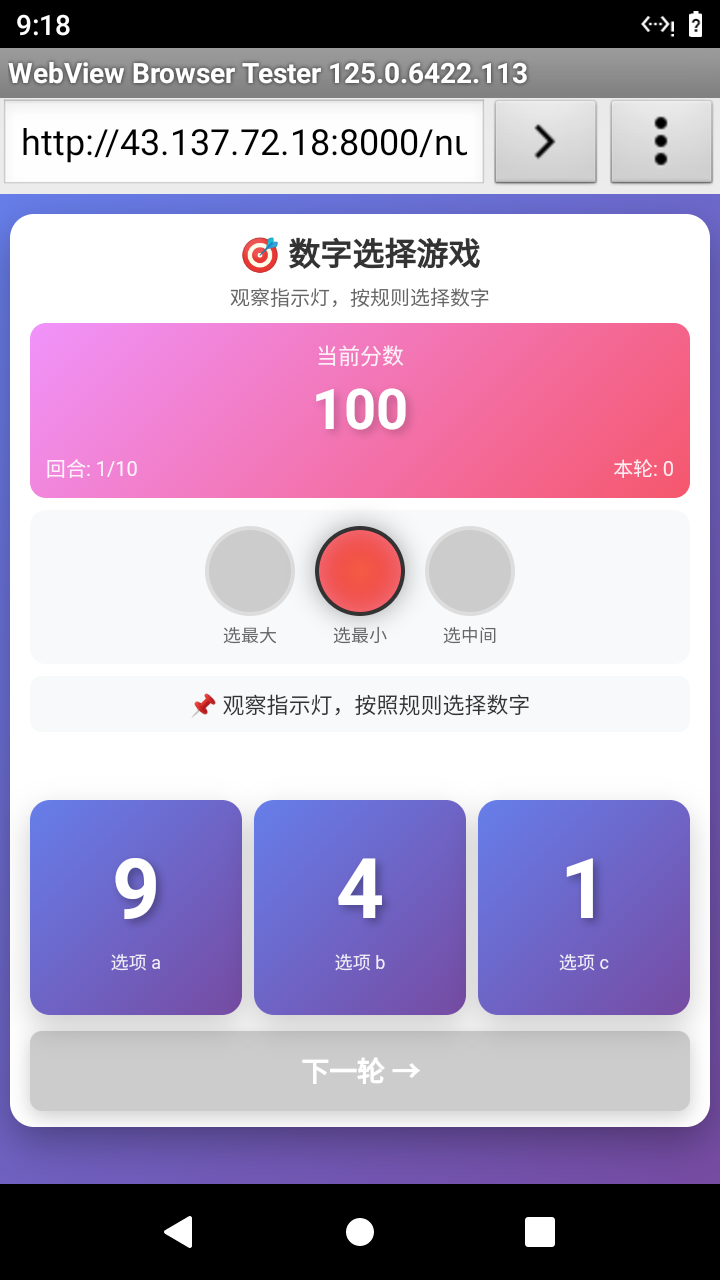

Select the correct number based on the traffic light color.
Answer: 2